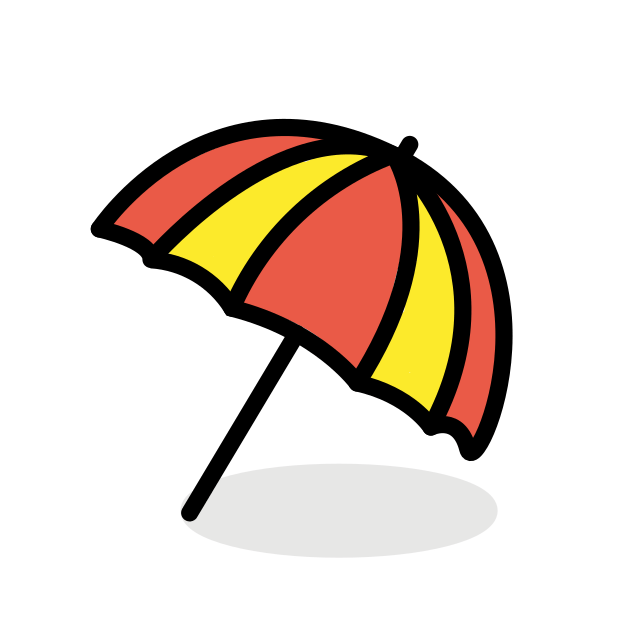
umbrella on ground